Interaction volume radius: 5 \u00c5
Interaction volume height: 35 \u00c5
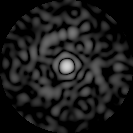
Disorder parameter: 0.7999